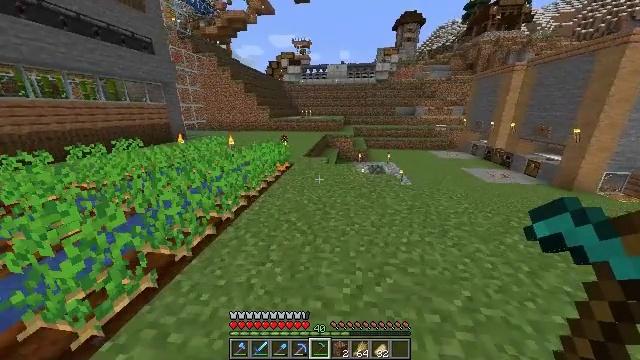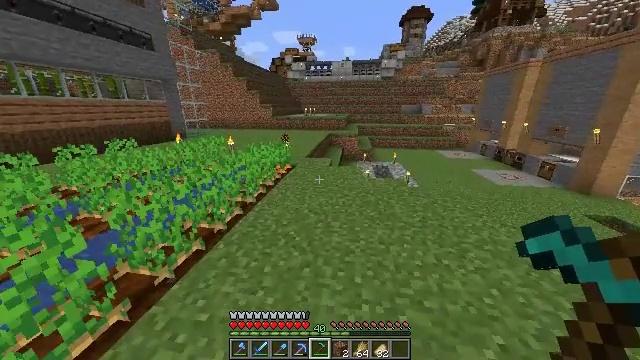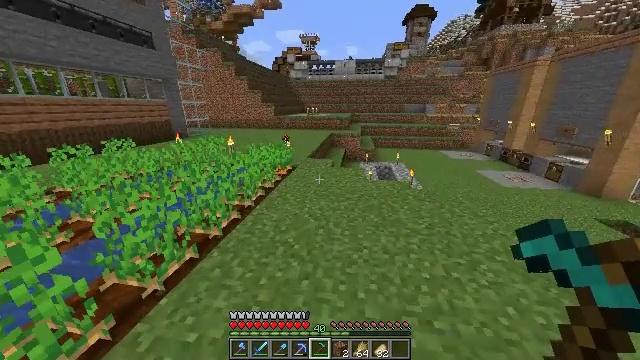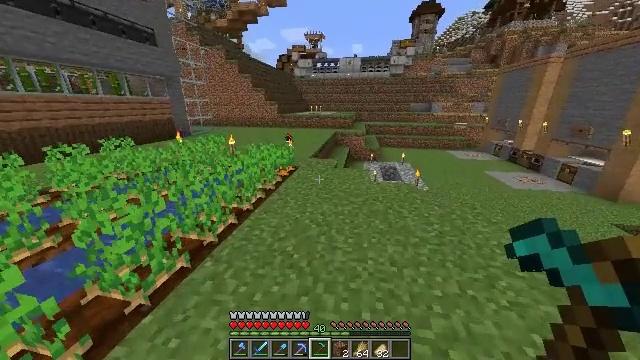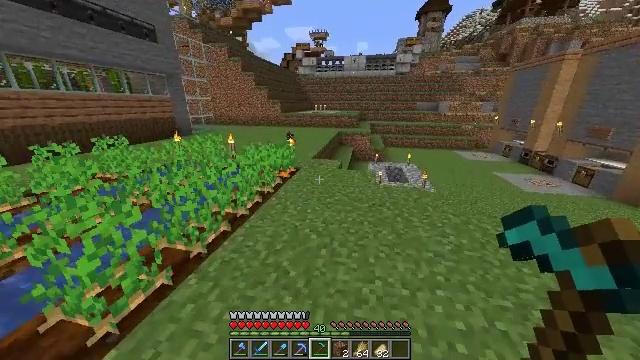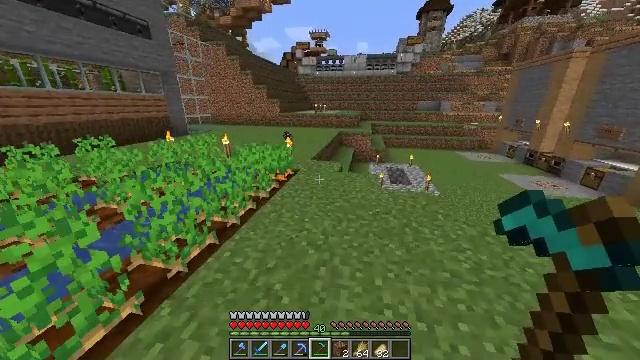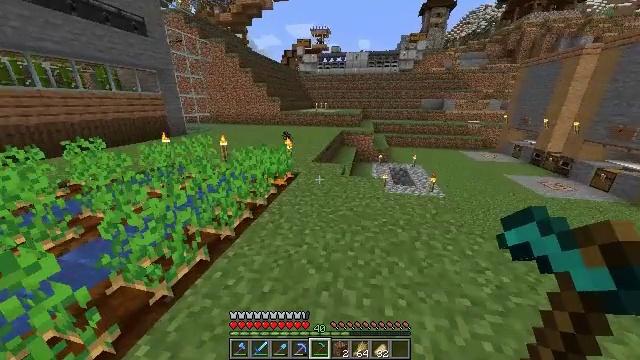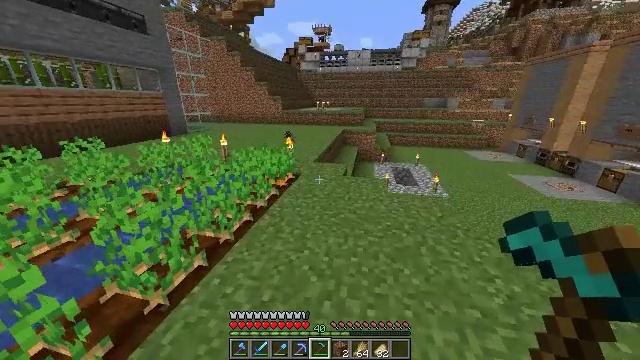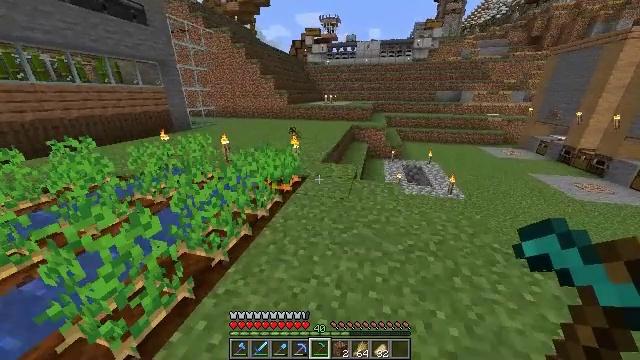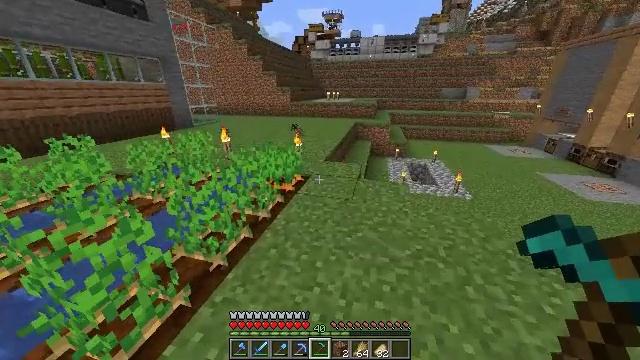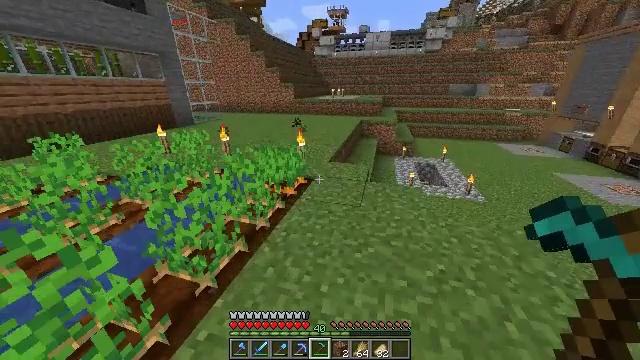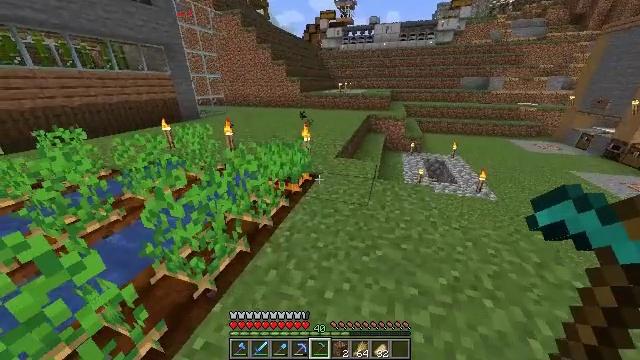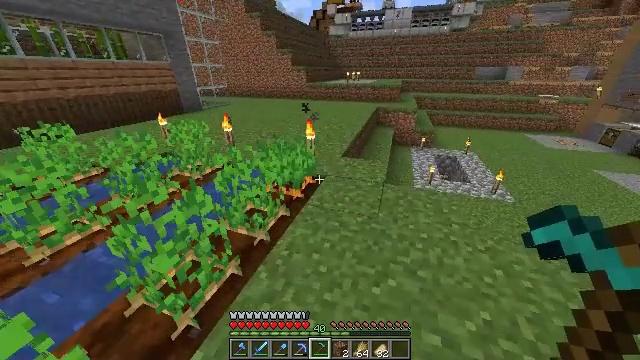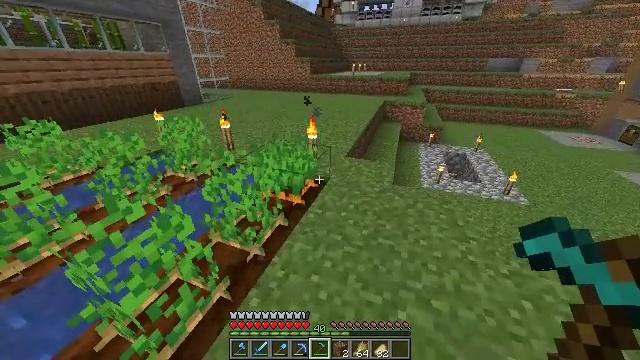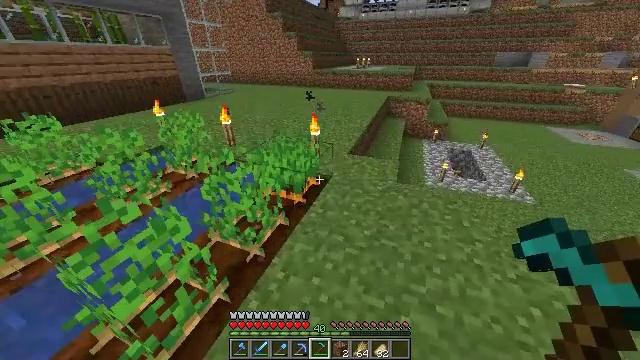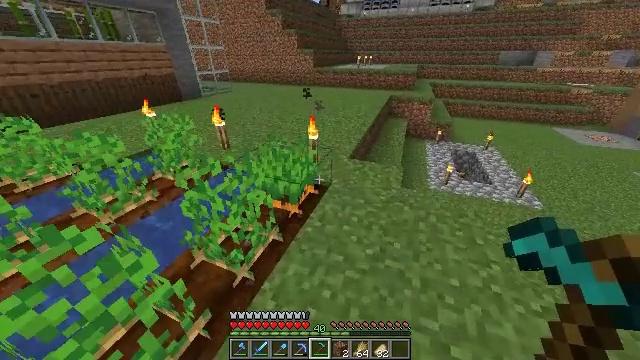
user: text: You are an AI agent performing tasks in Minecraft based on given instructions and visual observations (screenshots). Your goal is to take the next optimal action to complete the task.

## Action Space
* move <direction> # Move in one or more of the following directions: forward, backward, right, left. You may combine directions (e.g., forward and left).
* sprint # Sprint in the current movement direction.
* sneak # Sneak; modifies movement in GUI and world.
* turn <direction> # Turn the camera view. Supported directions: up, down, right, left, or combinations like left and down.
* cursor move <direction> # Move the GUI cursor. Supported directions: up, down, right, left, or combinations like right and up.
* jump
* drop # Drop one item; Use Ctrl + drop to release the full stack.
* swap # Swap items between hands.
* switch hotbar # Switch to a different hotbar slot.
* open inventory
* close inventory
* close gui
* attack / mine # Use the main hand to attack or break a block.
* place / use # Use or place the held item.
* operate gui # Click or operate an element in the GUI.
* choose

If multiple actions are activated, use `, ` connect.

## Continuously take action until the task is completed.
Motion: motion action
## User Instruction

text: Mine the fully grown carrots.
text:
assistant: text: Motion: move forward, sprint, turn left
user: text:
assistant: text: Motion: move forward, sprint
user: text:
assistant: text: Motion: move forward, sprint, turn left
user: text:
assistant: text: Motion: move forward, turn left
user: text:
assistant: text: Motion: move forward
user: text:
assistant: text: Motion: move forward
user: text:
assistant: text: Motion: move forward
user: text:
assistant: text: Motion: move forward, turn left and down
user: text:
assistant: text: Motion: move forward
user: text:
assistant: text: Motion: move forward, turn left
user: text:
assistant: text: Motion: move forward, turn left and down
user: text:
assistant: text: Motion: move forward, turn left and down
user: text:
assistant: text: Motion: move forward, turn left and down
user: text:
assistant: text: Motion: move forward, turn down
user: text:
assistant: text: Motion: move forward
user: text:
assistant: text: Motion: turn down
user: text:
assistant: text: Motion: turn left and down
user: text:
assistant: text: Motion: turn left
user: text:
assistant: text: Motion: no_op
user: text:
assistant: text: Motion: turn left and down
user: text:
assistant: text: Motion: no_op
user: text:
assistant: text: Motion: no_op
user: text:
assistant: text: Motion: attack / mine
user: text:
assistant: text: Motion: attack / mine
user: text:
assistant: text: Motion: attack / mine
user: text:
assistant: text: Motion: move forward
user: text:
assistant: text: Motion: move forward
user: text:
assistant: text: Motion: no_op